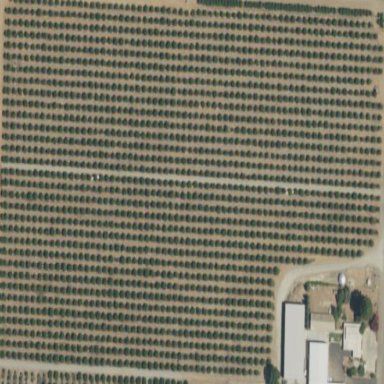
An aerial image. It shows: Orange orchard with rows of vibrant orange trees.